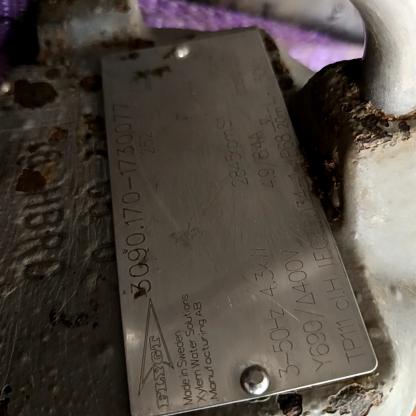
Klasa: tabliczka-znamionowa